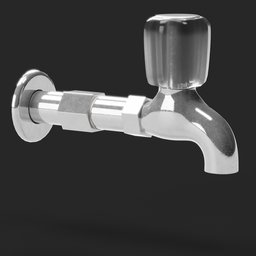
Label: appliances